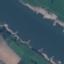
Label: River